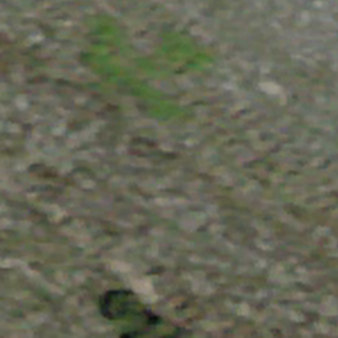
Label: other